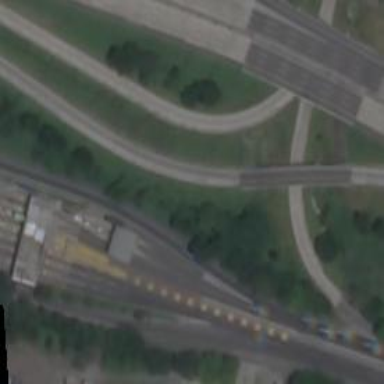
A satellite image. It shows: Bridge on motorway link.